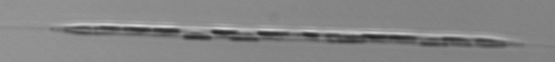
Label: Rhizosolenia